Question: In a new fresh leiningen project, with its core.clj containing
'''
(defn show-cmd
[]
(-> (shell/sh "ls")
:out
println))
(defn -main
[]
(.start (Thread. show-cmd)))
'''
See <URL> for the complete picture.
So, I get a RejectedExecutionException thrown when I do a 'lein run' on the above project. The complete stack trace is in the gist.
However, the above works just fine when put in a '.clj' file and run directly with clojure, without leiningen in the workflow. Is this a bug in leiningen/clojure or is it just me?
If its a bug, please let me know how I can let the concerned know, as this would be the first time I've found a bug :)
Thanks.
Taking @skuro's suggestion, I tried my example with the master branch clone of leiningen, but I still get the same error, as illustrated here

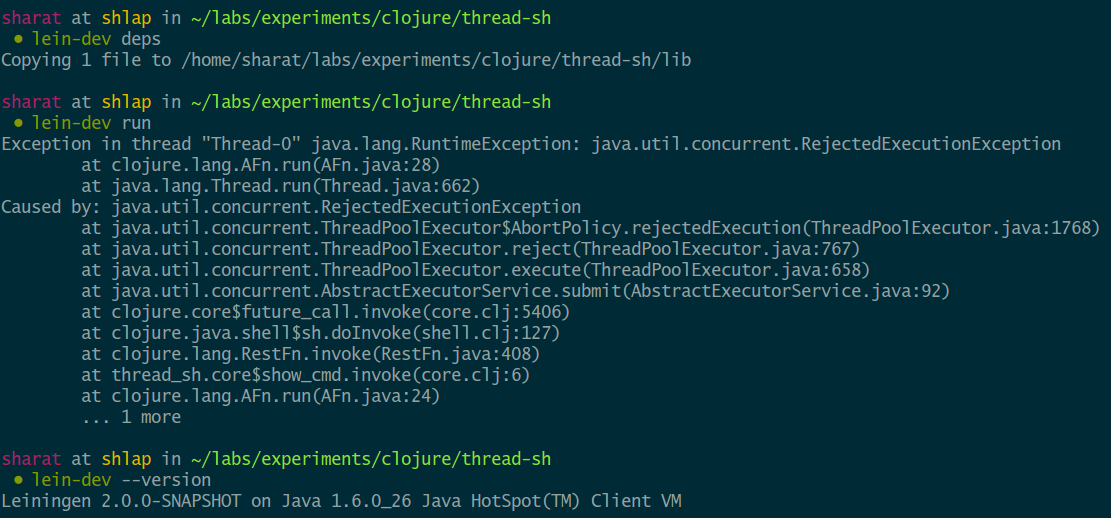
Answer: This is a known problem with Leiningen which unfortunately <URL>. Fixing it would cause other stuff to break. The workaround is to force the main function to never return:
'''
(defn -main
[]
(.start (Thread. show-cmd))
@(promise))
'''
Here, since the promise is never fulfilled, main will wait forever, thus preventing Leiningen from shutting down the executors that run agents, futures, etc.